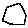
Label: hexagon